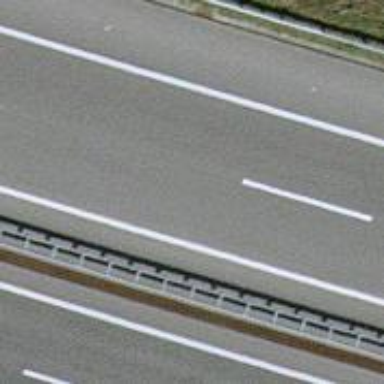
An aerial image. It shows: Asphalt motorway.